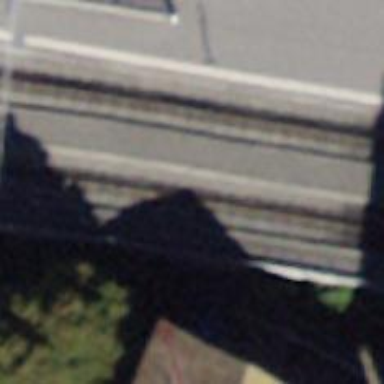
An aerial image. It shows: Narrow gauge railway with electrified contact lines.